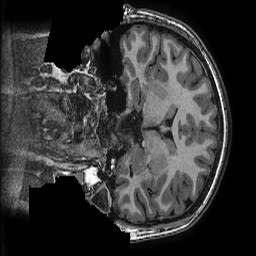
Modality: T1w
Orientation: coronal
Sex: female
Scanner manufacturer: ge
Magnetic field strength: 3 T
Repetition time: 0.0077 s
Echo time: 0.003436 s